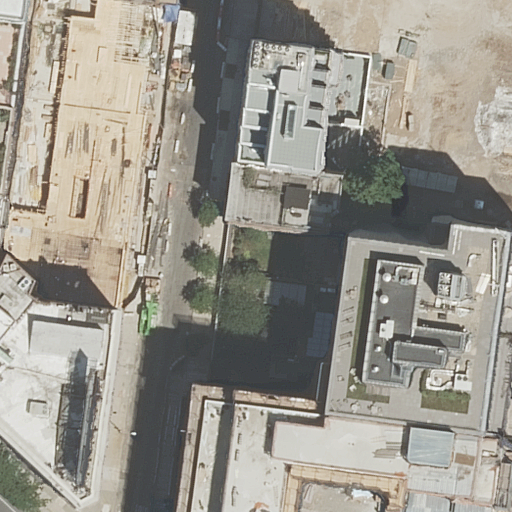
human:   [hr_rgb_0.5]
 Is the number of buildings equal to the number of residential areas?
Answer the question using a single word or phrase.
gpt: no

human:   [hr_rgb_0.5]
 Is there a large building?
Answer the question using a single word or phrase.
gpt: yes

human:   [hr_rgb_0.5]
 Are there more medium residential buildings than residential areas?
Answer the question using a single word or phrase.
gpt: yes

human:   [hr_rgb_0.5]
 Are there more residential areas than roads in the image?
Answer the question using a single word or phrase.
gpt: no

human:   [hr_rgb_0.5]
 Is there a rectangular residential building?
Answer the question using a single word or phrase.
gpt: yes

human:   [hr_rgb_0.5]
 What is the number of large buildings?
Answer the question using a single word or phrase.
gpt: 4

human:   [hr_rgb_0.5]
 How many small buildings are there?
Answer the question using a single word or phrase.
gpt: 3

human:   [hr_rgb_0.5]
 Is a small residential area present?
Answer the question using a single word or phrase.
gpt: no

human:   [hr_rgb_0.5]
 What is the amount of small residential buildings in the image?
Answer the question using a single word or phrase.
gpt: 3

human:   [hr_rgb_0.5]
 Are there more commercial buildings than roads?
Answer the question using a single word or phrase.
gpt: no

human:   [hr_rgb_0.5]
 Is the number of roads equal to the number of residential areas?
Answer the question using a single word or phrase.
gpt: no

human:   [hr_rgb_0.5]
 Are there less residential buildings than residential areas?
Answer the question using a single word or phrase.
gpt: no

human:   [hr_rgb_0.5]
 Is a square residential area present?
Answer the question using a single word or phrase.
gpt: no

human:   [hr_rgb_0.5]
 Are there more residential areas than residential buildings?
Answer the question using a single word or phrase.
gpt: no

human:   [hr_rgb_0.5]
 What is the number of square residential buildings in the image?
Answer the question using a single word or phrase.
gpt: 0

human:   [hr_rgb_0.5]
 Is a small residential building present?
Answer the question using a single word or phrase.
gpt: yes

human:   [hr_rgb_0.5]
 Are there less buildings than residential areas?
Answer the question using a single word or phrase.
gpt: no

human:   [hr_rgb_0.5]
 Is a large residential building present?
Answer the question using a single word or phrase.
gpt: yes

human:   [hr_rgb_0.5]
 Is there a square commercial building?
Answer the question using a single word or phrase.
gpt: no

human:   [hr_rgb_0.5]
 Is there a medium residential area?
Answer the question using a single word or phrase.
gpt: no

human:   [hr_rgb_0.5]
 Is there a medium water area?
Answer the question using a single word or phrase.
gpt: no

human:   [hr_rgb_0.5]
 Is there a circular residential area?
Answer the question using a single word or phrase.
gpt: no

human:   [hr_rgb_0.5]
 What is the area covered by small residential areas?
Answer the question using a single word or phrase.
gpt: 0m2

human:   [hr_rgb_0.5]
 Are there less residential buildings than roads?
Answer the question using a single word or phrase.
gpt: no

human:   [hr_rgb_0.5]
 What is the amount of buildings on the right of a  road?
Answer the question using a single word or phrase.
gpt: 6

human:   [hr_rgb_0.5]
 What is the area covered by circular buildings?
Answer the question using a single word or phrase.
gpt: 0m2

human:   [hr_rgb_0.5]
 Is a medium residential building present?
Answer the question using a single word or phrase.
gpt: yes

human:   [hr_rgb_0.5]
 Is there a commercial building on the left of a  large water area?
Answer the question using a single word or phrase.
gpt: no

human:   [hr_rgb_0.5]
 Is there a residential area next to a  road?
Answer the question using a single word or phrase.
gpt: yes

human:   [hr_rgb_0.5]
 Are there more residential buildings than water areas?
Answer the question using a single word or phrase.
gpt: yes

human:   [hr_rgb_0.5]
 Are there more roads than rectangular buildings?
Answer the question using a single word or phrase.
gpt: no

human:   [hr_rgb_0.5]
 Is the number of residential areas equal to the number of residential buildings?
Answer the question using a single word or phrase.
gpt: no

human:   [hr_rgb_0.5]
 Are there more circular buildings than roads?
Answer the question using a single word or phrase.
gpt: no

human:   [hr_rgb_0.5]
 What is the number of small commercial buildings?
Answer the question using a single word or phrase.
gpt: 0

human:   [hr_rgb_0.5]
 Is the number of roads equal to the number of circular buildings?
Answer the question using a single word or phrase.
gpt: no

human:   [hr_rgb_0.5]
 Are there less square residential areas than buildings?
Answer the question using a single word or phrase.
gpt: yes